Chest X-ray:
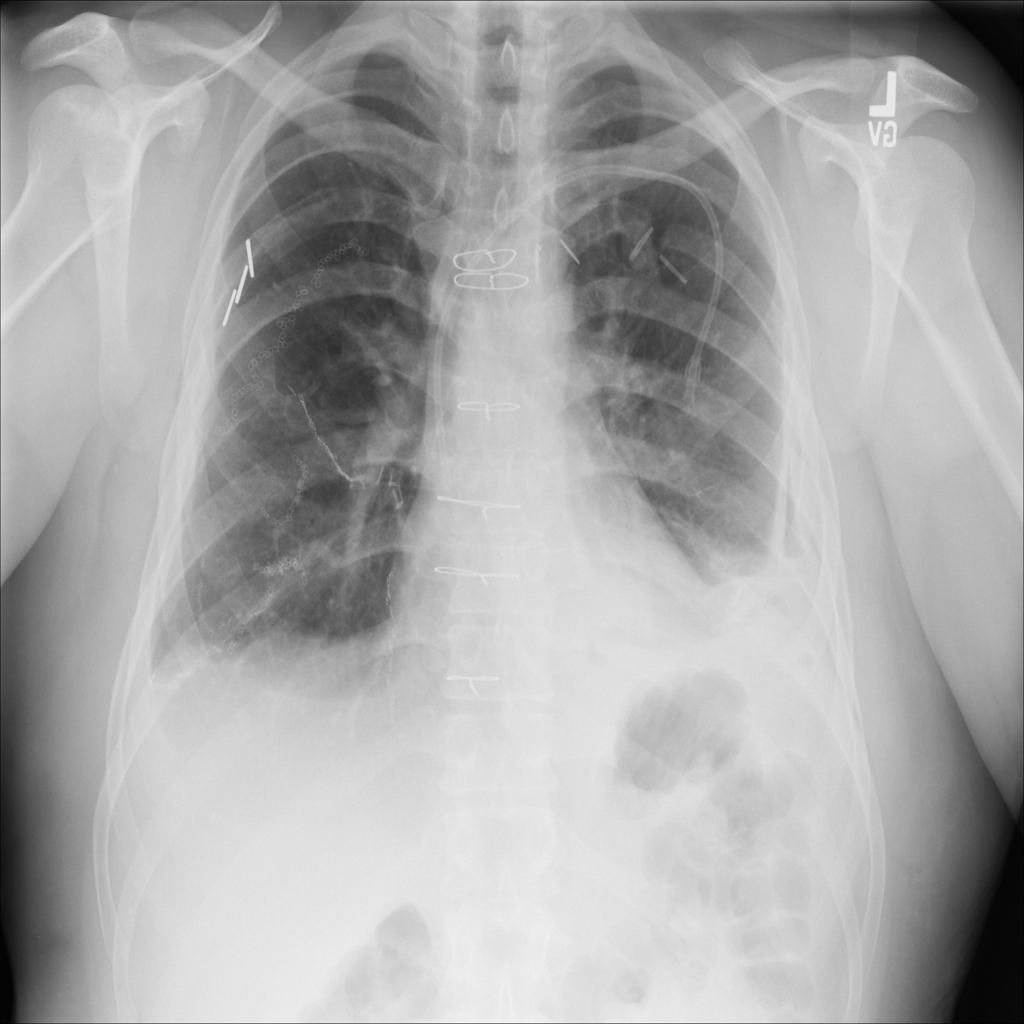
Findings: Pleural Thickening, Consolidation, Effusion, Fracture
No abnormal finding: no